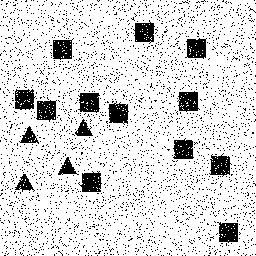
Squares: 12
Triangles: 4
Stars: 0
Total shapes: 16